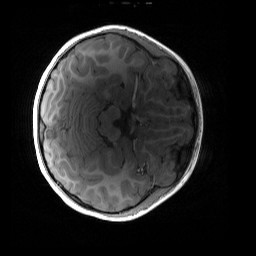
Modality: T1w
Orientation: axial
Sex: female
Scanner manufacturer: siemens
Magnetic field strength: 3 T
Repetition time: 1.9 s
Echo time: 0.00243 s